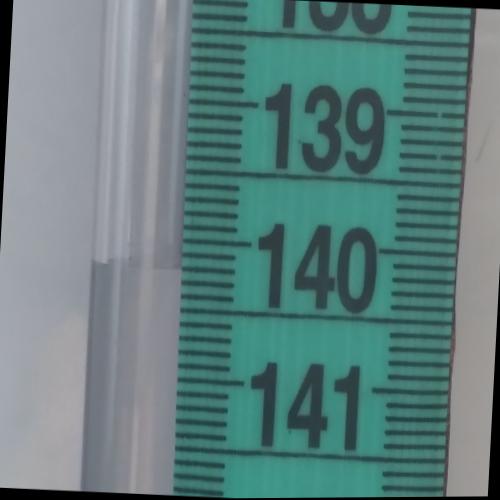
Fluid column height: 140.2 cm